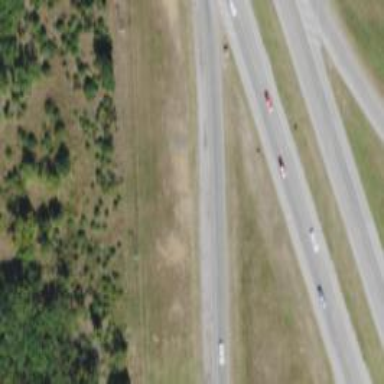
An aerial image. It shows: Trunk link highway.